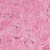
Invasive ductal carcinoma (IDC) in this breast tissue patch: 0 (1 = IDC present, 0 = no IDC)